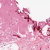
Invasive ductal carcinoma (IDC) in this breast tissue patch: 0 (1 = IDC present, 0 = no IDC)